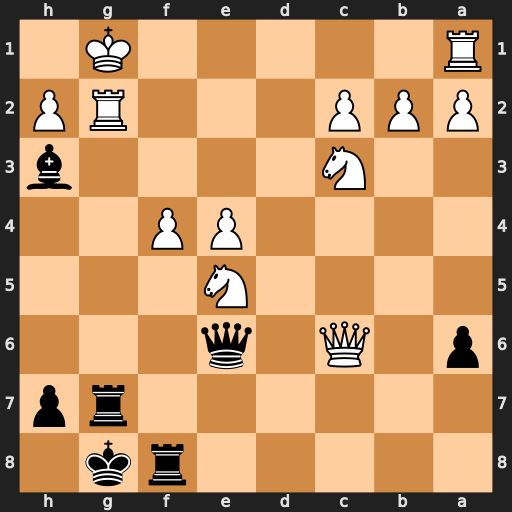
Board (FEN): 5rk1/6rp/p1Q1q3/4N3/4PP2/2N4b/PPP3RP/R5K1
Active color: b
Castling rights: -
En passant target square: -
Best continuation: Rxg2+ Kh1 Qxc6